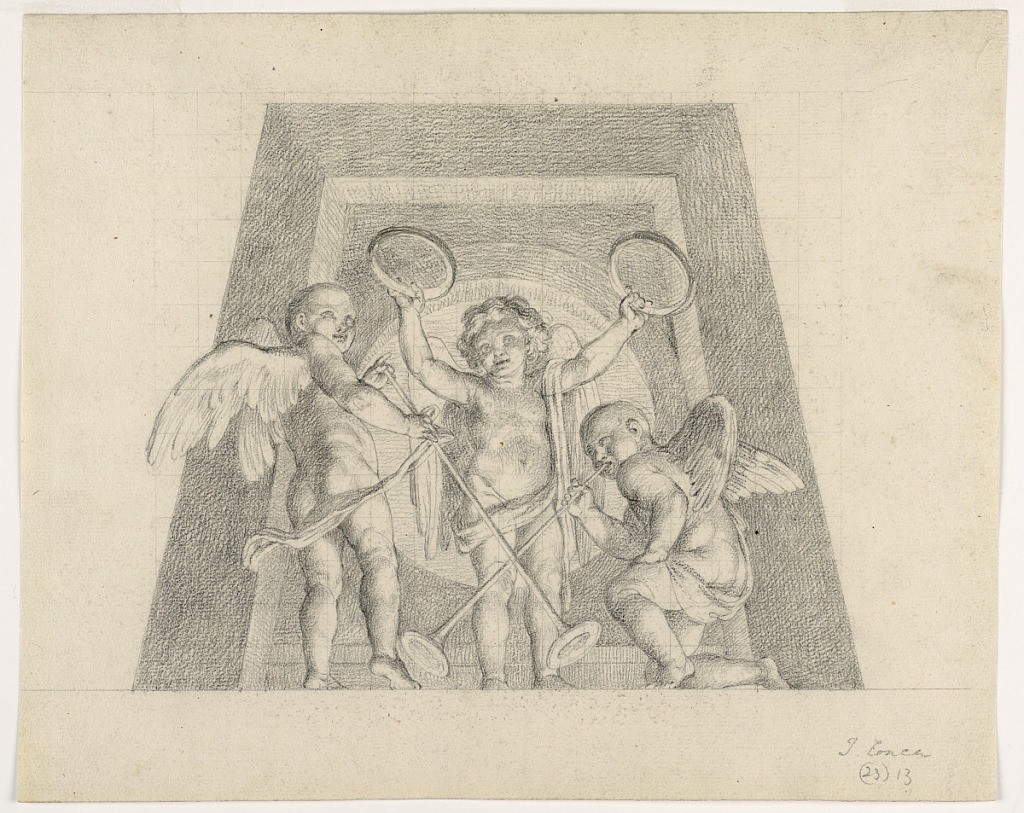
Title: Three Putti with Tambourines and Trumpets, Design for Lunette of the Sala delle Muse, Museo Pio-Clementino, Vatican
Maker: Tommaso Maria Conca, Italian, 1734 – 1822
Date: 1775–1800
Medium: Black chalk and black crayon on heavy cream paper, squared for enlargement
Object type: Drawing
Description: Design for a lunette.  Two standing and one kneeling putti (to the right) with musical instruments (trumpets and tambourines), shown against the trapezoidal frame of an oculus